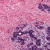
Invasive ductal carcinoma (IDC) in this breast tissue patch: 0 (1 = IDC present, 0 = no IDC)